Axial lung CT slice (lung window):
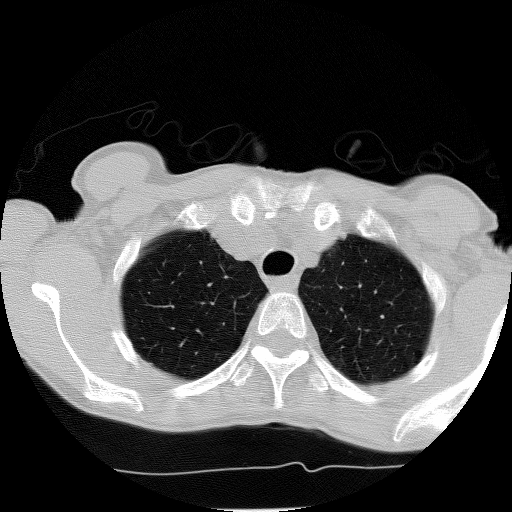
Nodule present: no